Question: I have a scrollview with two tableviews side by side, and a bottom navigation bar.
Both tableviews should consume the entirety of the view, but scroll if their content is too large for the screen. The two tableviews show different data of the same dataset.

When the table content is larger than the screen, or I rotate the phone to landscape, then there's no scrolling. There doesn't appear to be any scrolling at all.
I'm trying to stick with autolayout. What am I doing wrong here? The tableviews are sized to be the entire size of the view, and navigation bar is set to be 0 away from the bottom of the view. It sticks correctly, but scrolling doesn't work at all.
What am I supposed to do to get scrolling working?
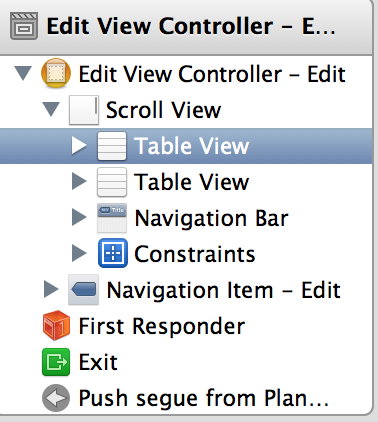
Answer: UITableView is itself a UIScrollView - which means that if its interior content is larger than its size it will scroll. I've had to deal with table views inside scroll views before and I think that turning off scrolling does not force the table view to be the height of its interior content, but instead it clips it to the visible area. To get a table view to fit the interior content, you need to add a height constraint to the table view and drag it into your controller to create an outlet. Then in your controller add something like this (updated to match your constraint outlet names)
'''
-(void) viewWillLayoutSubviews{
[self.tableViewOne layoutIfNeeded];
self.tableViewOneHeightConstraint.constant = self.tableViewOne.contentSize.height;
[self.tableViewTwo layoutIfNeeded];
self.tableViewTwoHeightConstraint.constant = self.tableViewTwo.contentSize.height;
}
'''
Make sure that you have constraints from the bottom of your table views to the scroll view too, so that your main scroll view knows to fit the interior content.